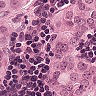
Metastatic tissue present: yes